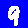
Digit: 9